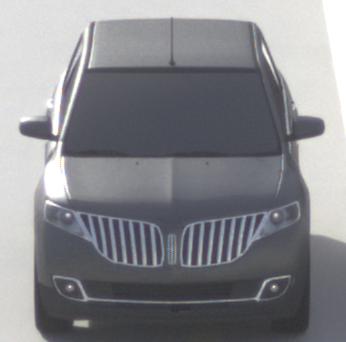
Make: Lincoln
Model: MKX
Detailed model: Gen. 1 CD3
Model produced from: 2010
Model produced until: 2015
Doors: 5
Color: gray
Road condition: dry road
Daytime: morning or afternoon
Contrast: high contrast